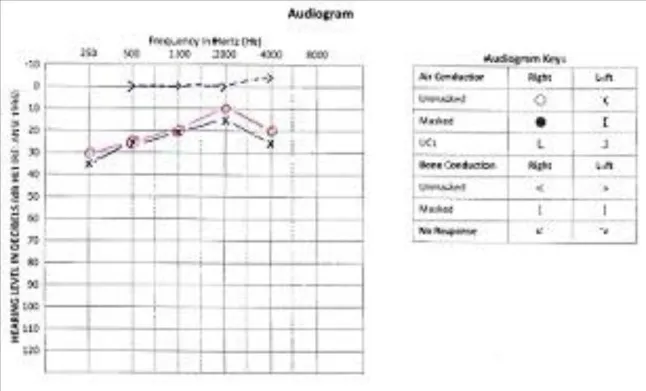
Play audiometry result of the NS child.
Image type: chart (chart)